Interaction volume radius: 10 \u00c5
Interaction volume height: 30 \u00c5
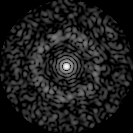
Disorder parameter: 0.8421